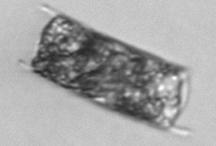
Label: Hemiaulus